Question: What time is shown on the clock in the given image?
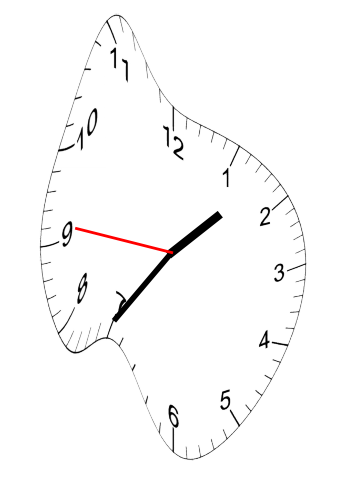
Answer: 01:35:46